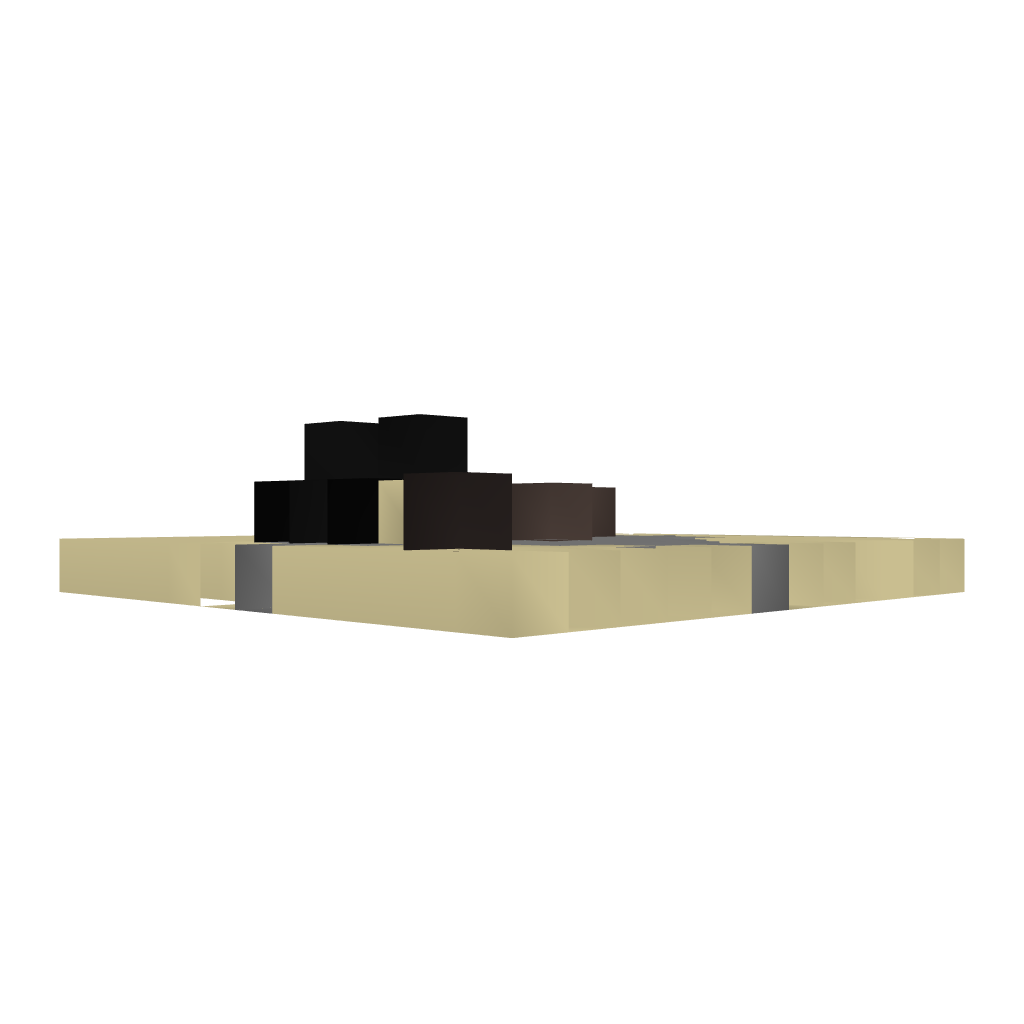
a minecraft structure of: Map teleportation System